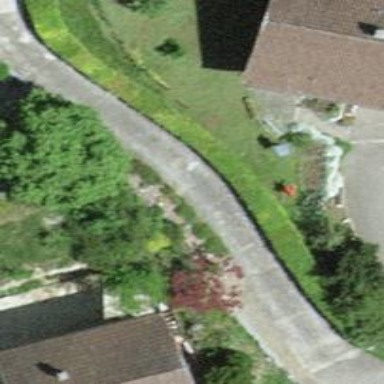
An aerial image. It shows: Driveway.